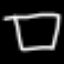
Label: square